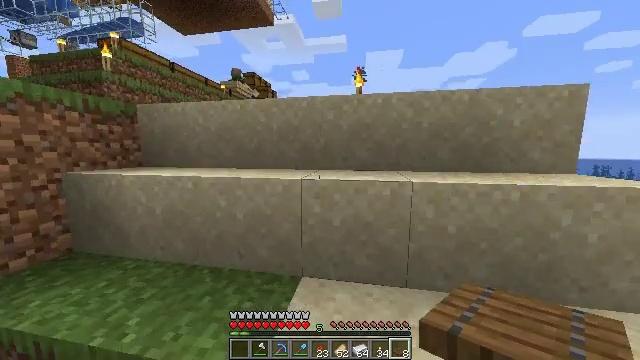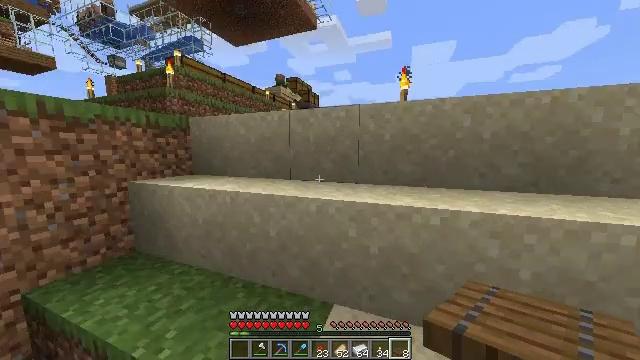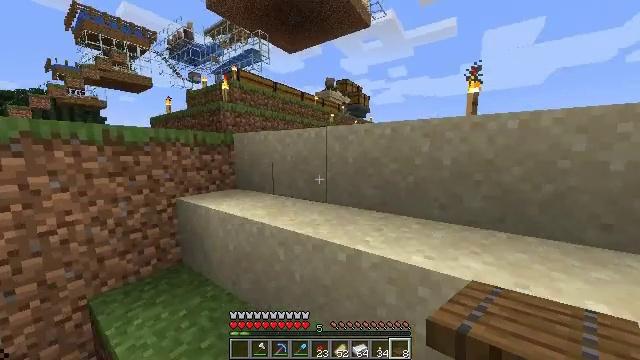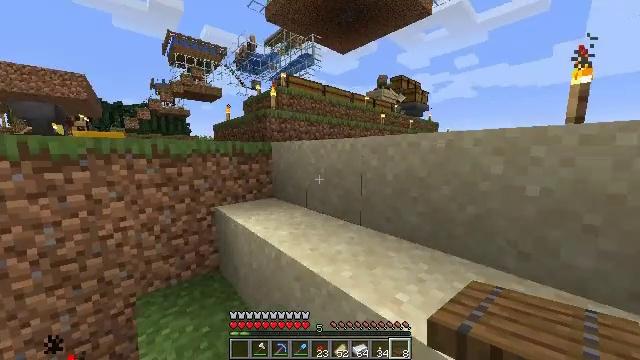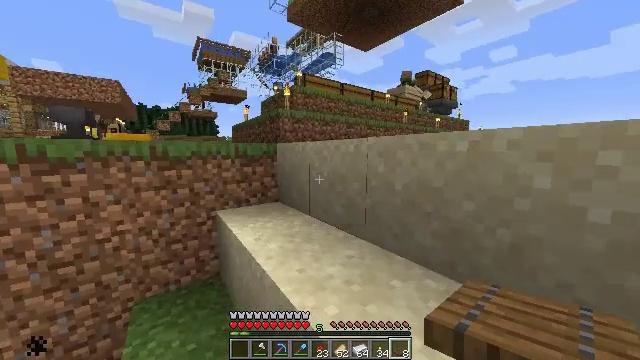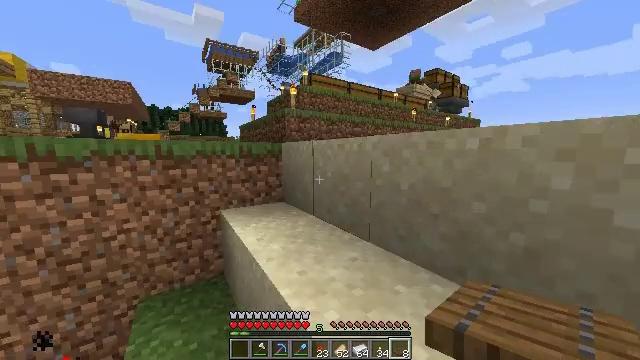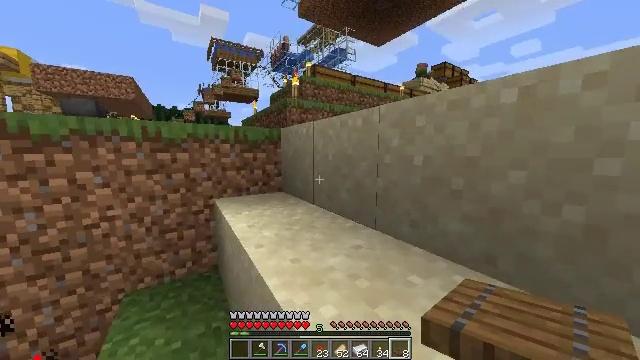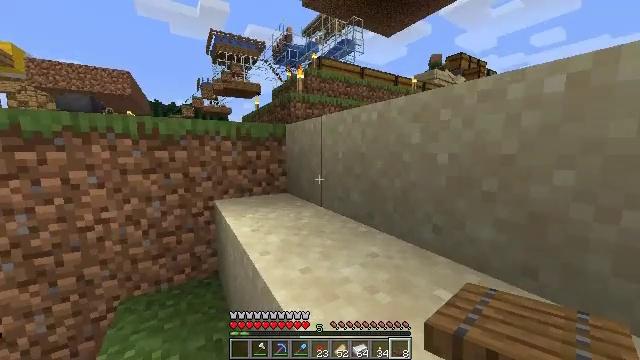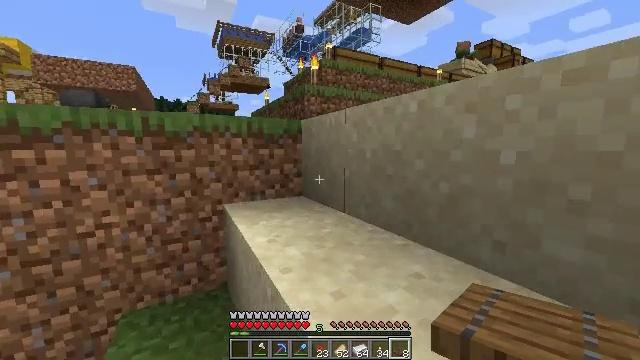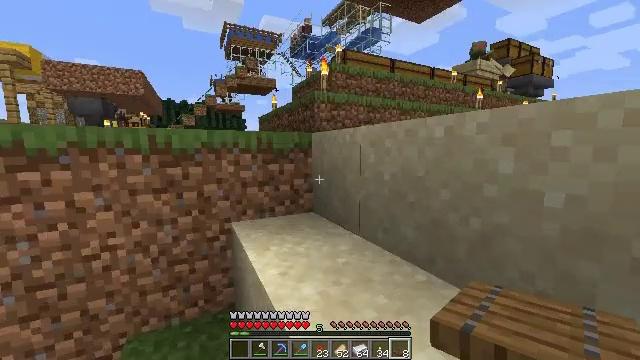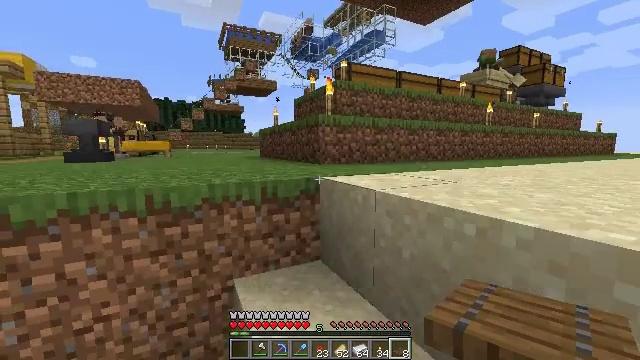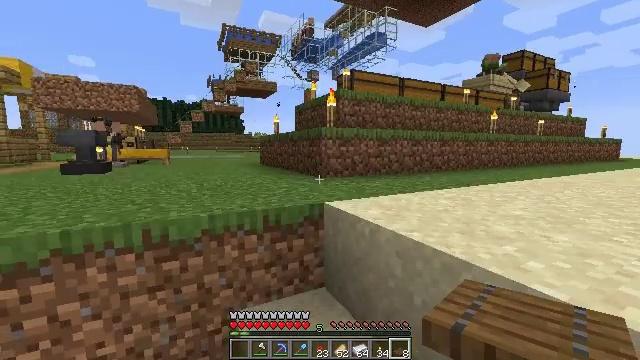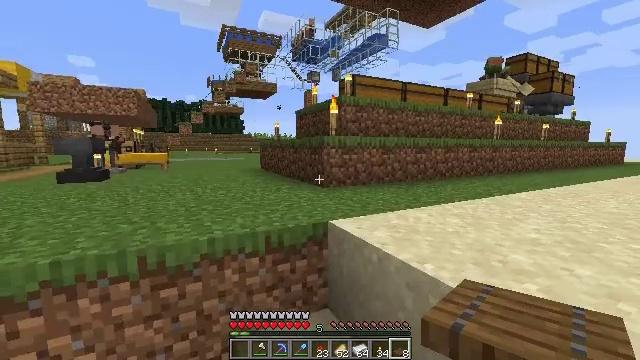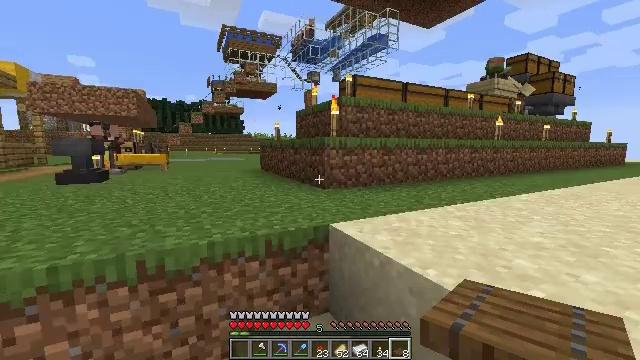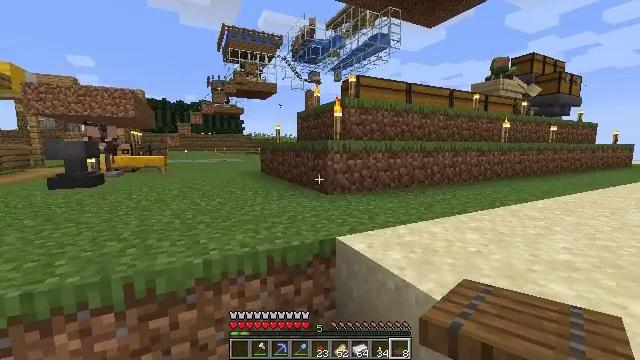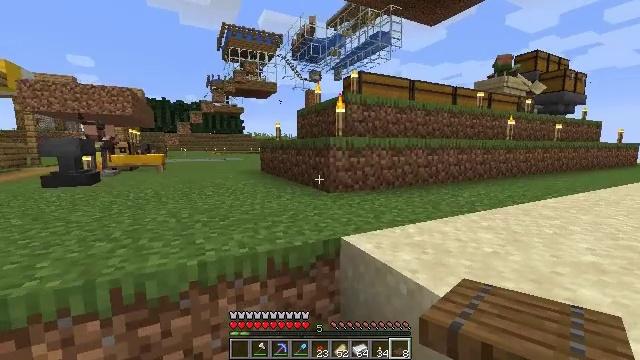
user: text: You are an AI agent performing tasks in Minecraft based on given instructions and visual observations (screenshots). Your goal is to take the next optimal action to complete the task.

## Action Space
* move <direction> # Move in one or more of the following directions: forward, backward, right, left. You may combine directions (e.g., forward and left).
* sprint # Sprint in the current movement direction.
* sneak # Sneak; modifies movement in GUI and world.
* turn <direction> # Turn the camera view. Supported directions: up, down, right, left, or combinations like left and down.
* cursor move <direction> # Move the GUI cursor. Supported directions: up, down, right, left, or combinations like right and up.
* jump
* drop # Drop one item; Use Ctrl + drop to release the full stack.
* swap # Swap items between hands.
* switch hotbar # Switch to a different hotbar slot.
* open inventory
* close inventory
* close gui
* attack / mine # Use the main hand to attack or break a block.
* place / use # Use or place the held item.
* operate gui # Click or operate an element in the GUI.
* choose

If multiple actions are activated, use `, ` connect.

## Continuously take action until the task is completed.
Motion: motion action
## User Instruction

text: Make a spruce fence gate with sticks and spruce planks.
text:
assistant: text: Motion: move forward, turn left, jump
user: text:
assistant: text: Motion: move forward, turn left, jump
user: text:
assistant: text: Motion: move forward, turn left, jump
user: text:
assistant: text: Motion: move forward, turn left, jump
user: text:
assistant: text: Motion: move forward, turn left, jump
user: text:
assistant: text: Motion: move forward, sprint, turn left, jump
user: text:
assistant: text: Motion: move forward, sprint, turn left, jump
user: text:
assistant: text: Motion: move forward, sprint, turn left, jump
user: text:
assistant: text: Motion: move forward, sprint, turn left, jump
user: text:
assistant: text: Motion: move forward, jump
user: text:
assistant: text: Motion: move forward, jump
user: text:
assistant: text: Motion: move forward, jump
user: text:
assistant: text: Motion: move forward, jump
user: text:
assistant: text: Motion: move forward, jump
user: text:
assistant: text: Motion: move forward, jump
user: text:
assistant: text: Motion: move forward, jump
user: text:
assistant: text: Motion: move forward, sprint, jump
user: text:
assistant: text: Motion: move forward, sprint, jump
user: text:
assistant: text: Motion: move forward, sprint, jump
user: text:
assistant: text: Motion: move forward, jump
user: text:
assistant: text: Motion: move forward, jump
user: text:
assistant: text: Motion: move forward, jump
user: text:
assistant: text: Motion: move forward, jump
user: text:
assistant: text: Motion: move forward, jump
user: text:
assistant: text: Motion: move forward, turn right, jump
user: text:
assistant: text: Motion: move forward, turn right, jump
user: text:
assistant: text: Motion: move forward, turn right and down, jump
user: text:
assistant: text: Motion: move forward, sprint, turn right and down, jump
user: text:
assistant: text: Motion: move forward, sprint, turn right, jump
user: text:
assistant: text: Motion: move forward, sprint, jump